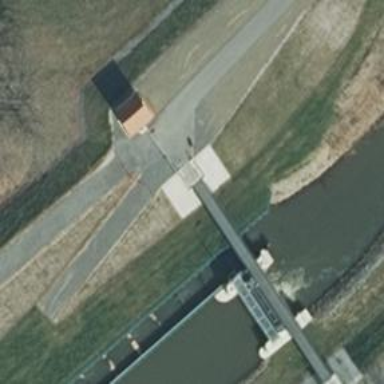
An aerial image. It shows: Path on bridge.